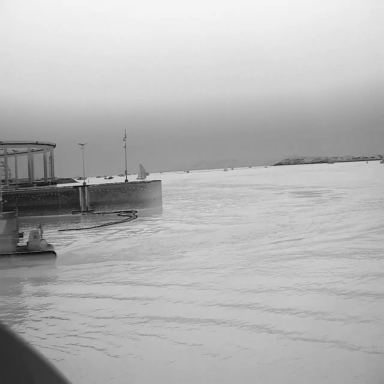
There are nine canoes in the infrared image.